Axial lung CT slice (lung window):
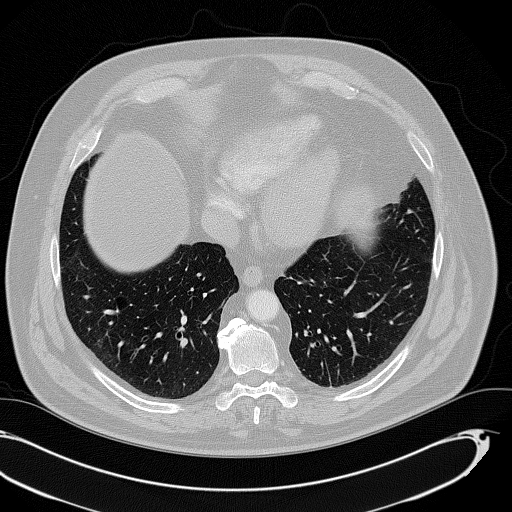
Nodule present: no